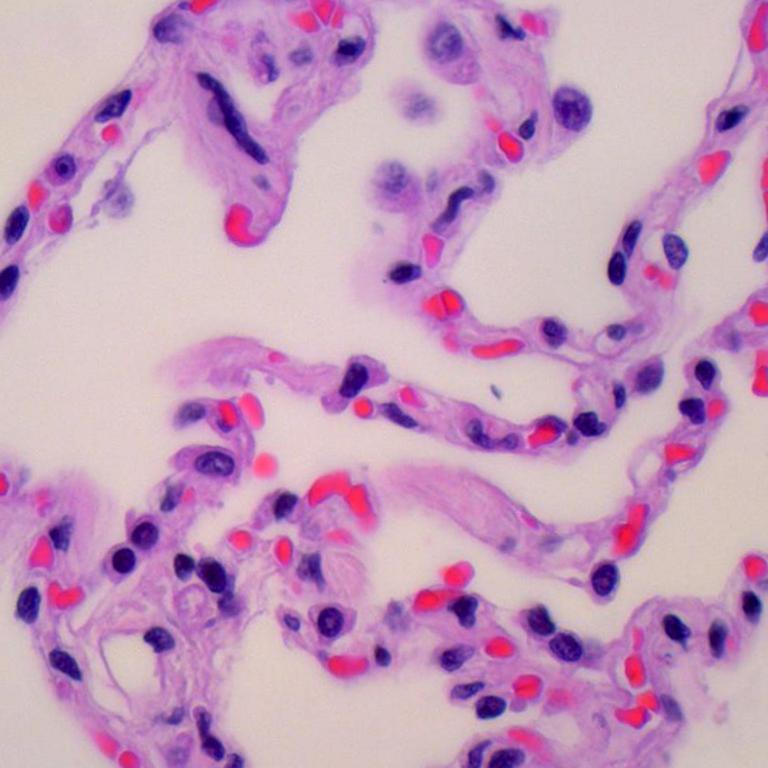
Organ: lung
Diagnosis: benign